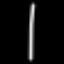
Label: line